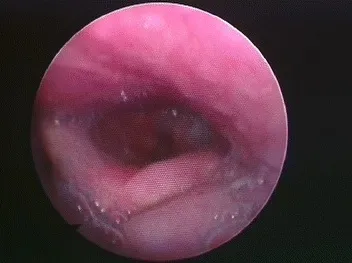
Tongue and epiglottal incompetence.
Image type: endoscopy (airway_endoscopy)